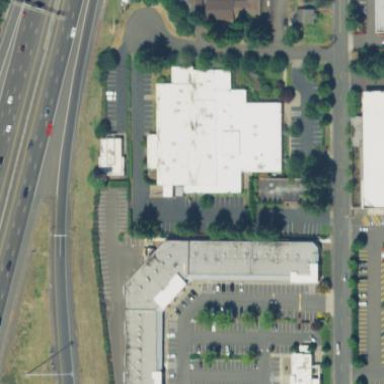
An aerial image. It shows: Building.